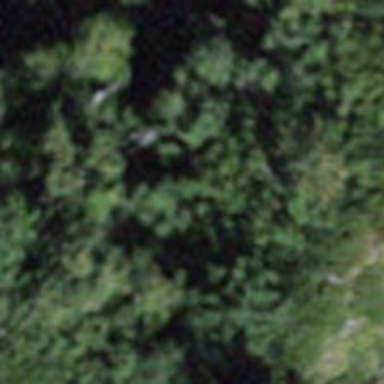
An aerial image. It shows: Natural cliff.